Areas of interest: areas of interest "Transportation stations"
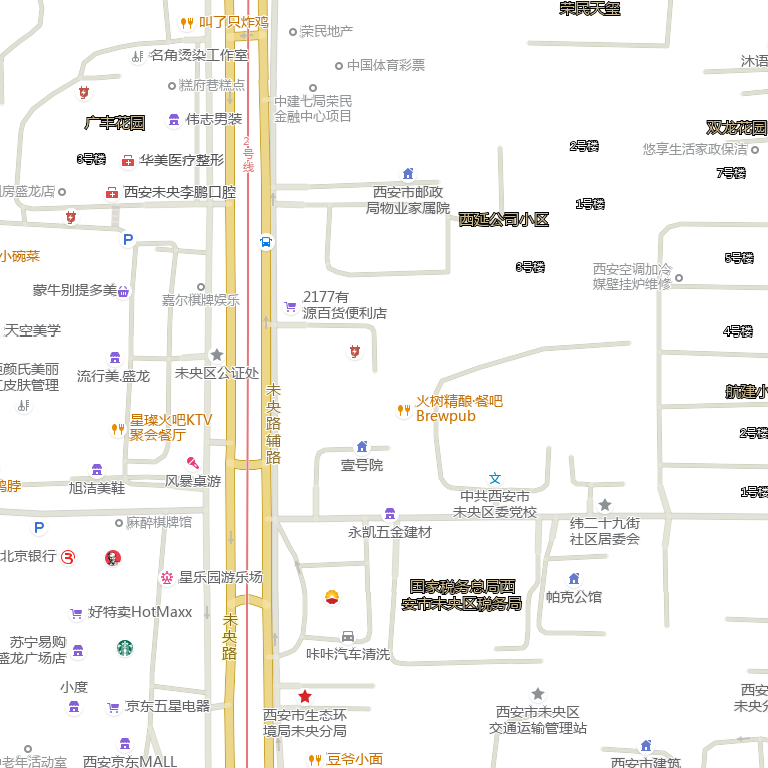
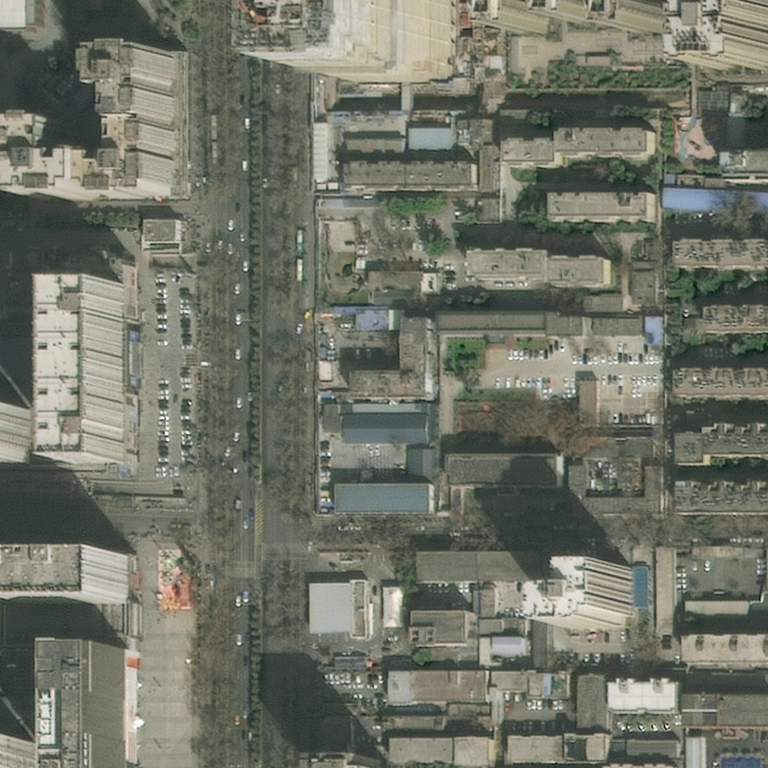